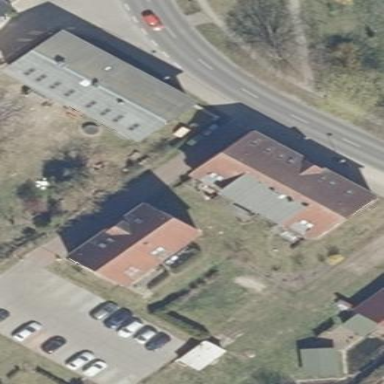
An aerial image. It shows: Gabled roof on building that houses apartments.